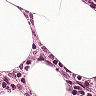
Metastatic tissue present: no